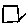
Label: square